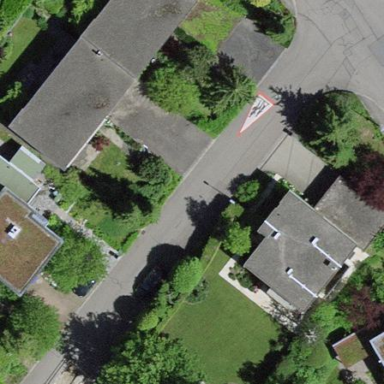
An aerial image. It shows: Simple and straightforward house.